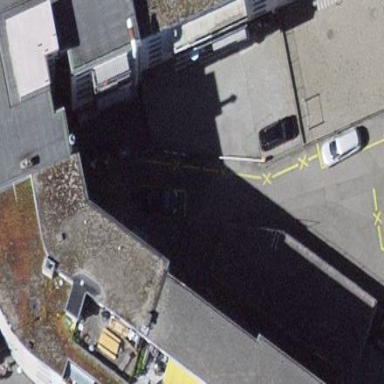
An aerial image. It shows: Group of garages.